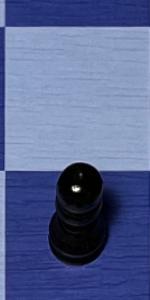
Label: Pawn_Black